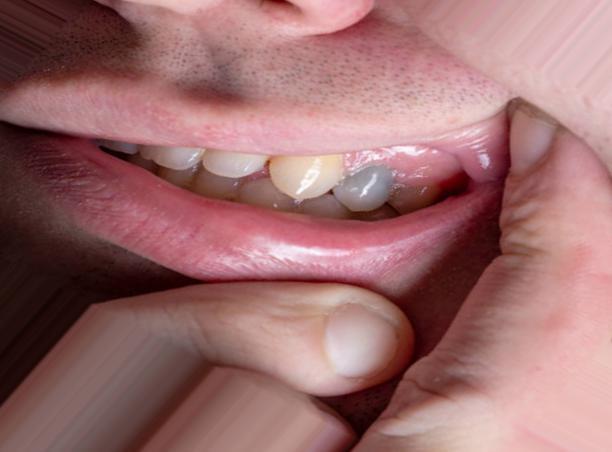
Condition: Caries